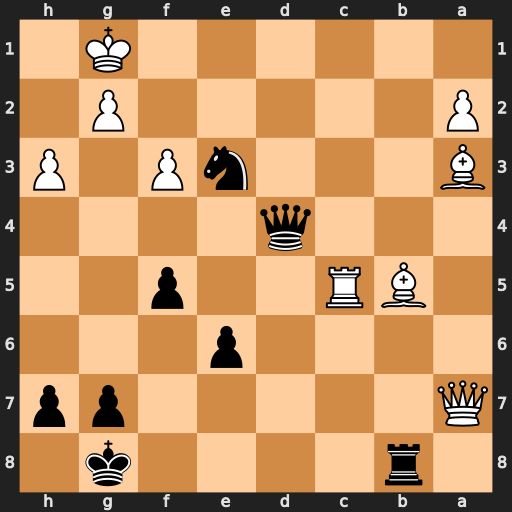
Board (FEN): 1r4k1/Q5pp/4p3/1BR2p2/3q4/B3nP1P/P5P1/6K1
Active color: b
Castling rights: -
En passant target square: -
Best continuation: Ng4+ Kh1 Qd1+ Bf1 Qxf1#